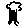
Label: tree